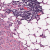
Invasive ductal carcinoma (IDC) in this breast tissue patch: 1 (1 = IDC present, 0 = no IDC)